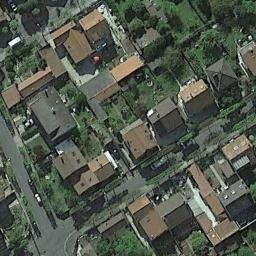
Label: residential